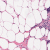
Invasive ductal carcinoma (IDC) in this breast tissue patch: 1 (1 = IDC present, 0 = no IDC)